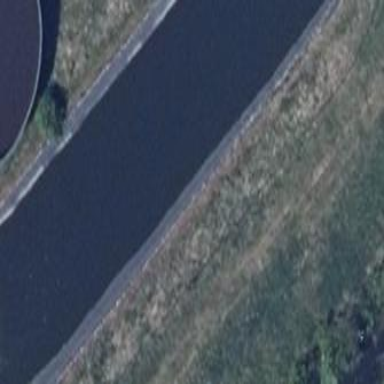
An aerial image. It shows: Reservoir used for sewage.